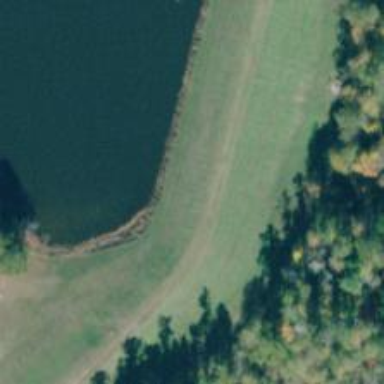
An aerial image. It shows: Dam along waterway.